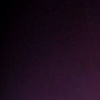
Label: space